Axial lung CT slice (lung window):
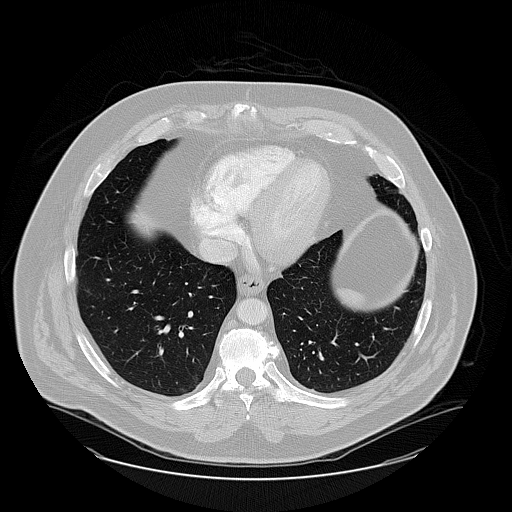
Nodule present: no